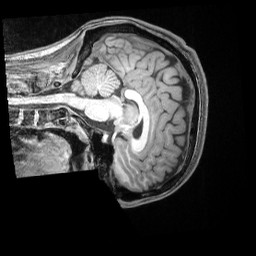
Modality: T1w
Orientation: sagittal
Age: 20
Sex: male
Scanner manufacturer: siemens
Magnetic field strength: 3 T
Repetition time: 2 s
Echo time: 0.00339 s